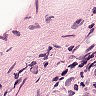
Metastatic tissue present: no